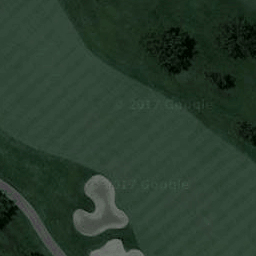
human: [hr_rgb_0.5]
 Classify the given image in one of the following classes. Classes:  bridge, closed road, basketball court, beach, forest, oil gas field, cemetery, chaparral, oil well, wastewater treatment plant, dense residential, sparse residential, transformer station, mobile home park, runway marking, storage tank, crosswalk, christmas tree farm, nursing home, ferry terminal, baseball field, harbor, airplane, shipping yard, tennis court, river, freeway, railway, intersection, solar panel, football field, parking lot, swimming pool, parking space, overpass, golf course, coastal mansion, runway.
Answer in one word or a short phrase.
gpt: golf course